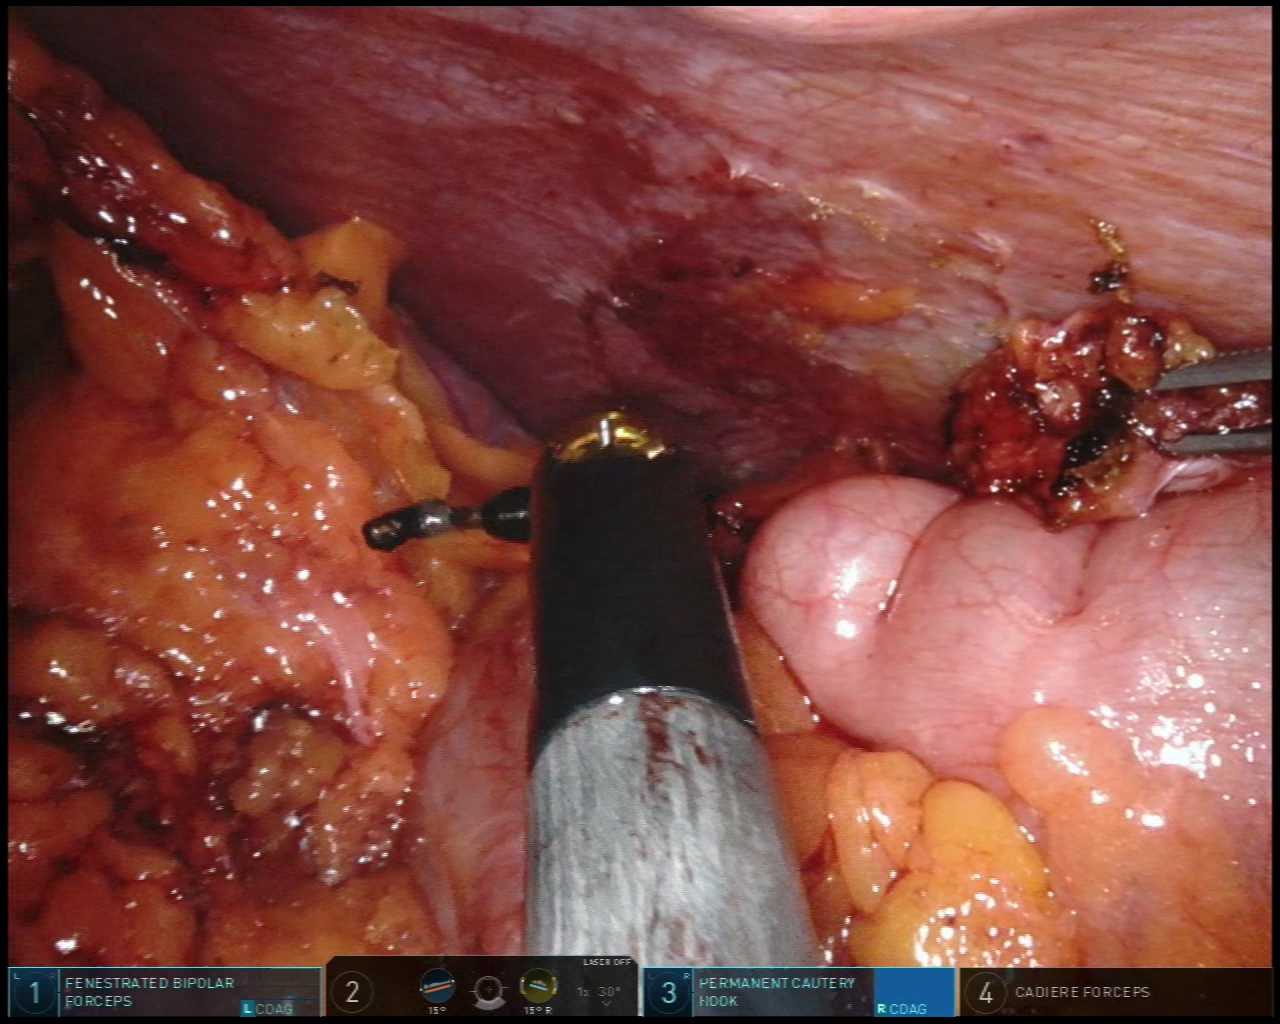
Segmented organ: spleen
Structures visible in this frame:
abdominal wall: yes
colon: yes
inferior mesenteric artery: no
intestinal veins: no
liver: no
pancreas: no
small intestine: no
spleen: yes
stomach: no
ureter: no
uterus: no
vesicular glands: no